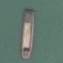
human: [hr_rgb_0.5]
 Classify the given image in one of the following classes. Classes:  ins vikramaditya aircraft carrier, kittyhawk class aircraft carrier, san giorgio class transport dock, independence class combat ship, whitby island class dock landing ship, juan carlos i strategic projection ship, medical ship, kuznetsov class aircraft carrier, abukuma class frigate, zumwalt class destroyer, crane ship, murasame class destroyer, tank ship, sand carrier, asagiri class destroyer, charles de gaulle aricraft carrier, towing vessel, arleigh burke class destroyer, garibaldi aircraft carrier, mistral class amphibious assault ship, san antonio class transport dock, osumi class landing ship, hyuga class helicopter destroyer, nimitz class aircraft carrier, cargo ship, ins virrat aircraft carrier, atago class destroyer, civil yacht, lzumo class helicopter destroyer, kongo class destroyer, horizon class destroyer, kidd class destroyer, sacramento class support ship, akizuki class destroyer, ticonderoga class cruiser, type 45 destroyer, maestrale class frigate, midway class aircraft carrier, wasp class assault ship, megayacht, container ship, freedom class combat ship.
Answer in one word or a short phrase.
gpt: Sand carrier